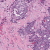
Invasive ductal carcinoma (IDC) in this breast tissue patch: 1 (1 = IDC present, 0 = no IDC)